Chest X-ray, PA view. Patient: 63 years old, sex M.
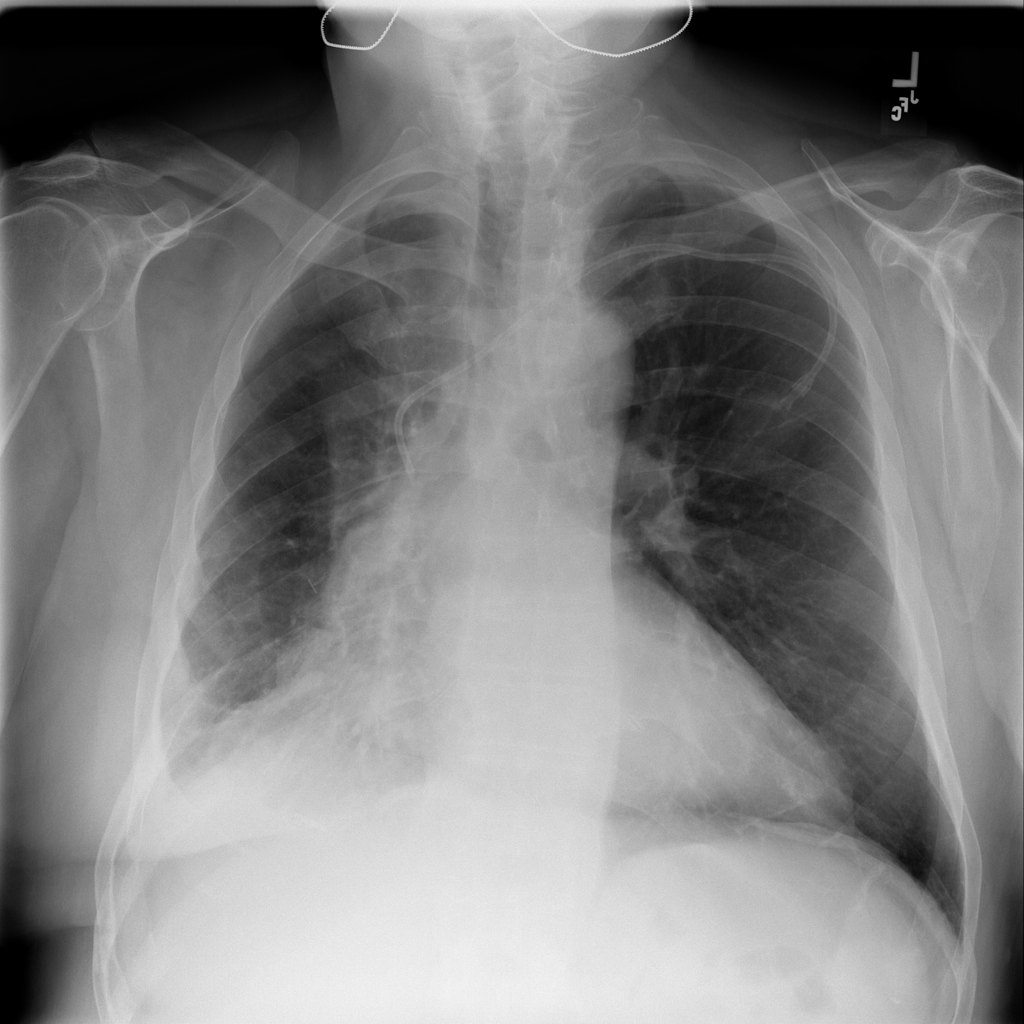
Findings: Consolidation, Effusion, Infiltration, Pleural_Thickening